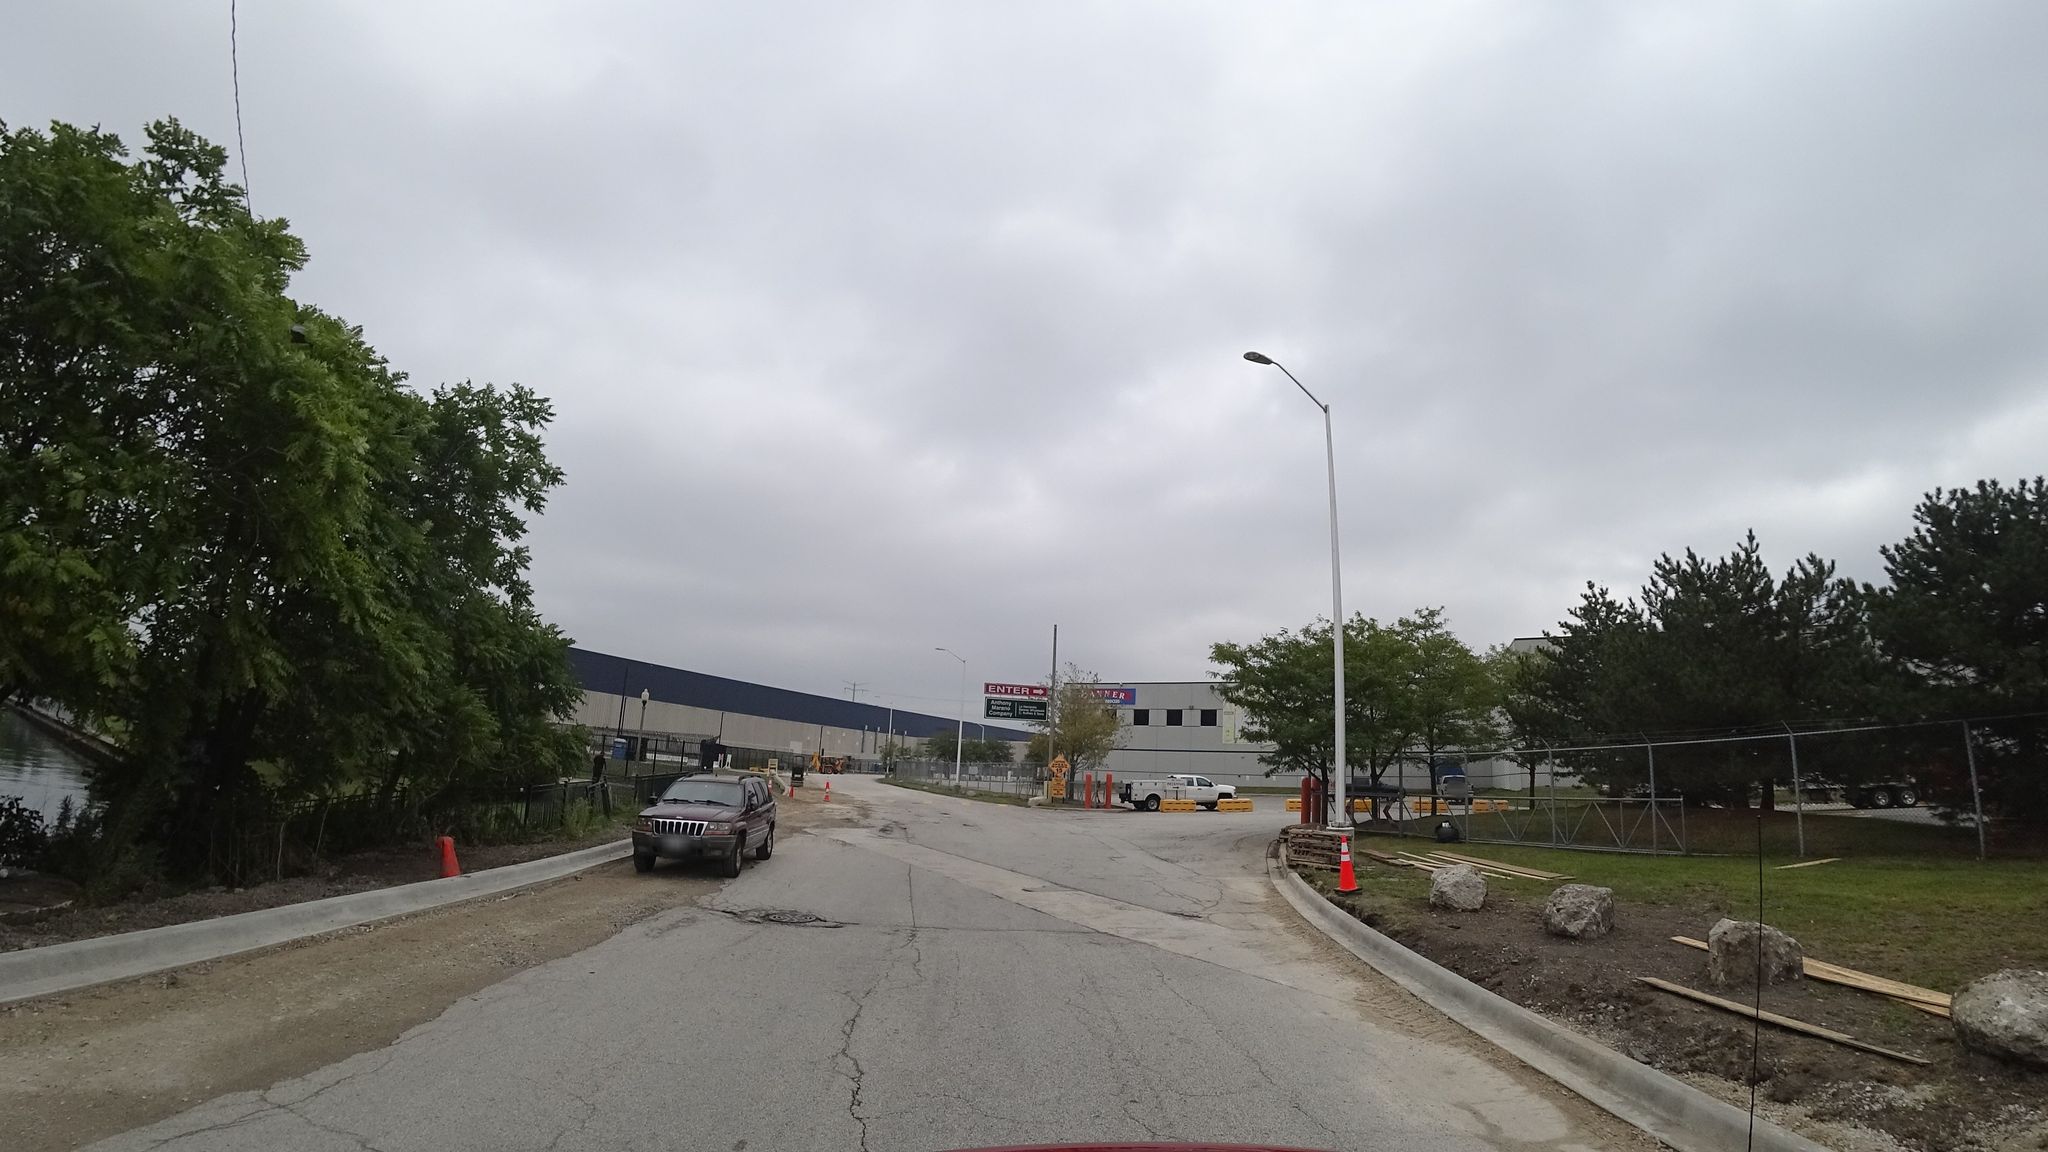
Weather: cloudy
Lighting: day
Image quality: good
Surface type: driving surface
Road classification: tertiary, footway
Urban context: urban centre
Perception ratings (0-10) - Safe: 2.25, Lively: 0.96, Beautiful: 1.29, Boring: 4.37, Depressing: 8.2, Wealthy: 0.98